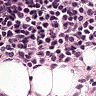
Metastatic tissue present: no